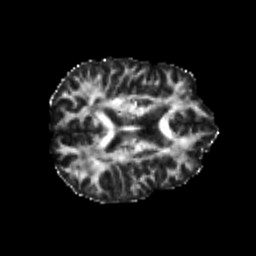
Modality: FA
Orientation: axial
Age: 26
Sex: male
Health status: healthy
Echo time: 0.074 s